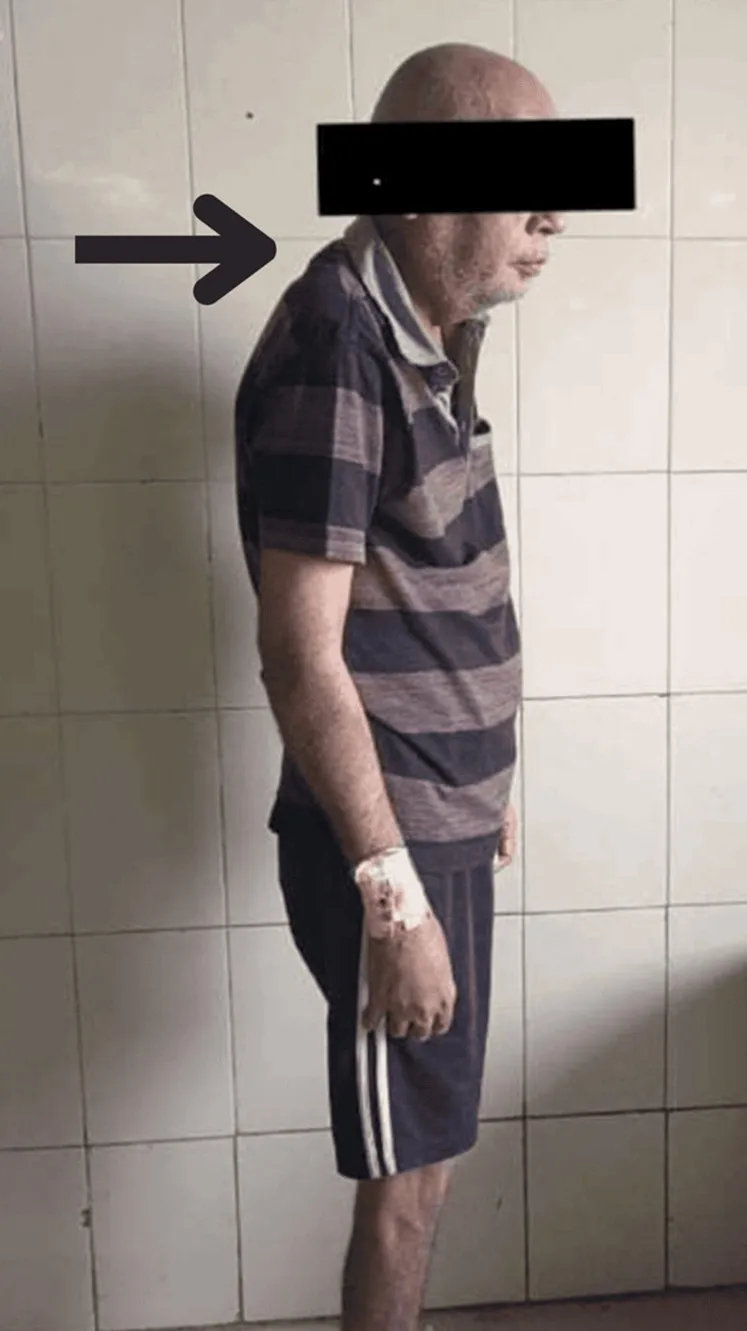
Posture examination in lateral view. The black arrow shows the kyphotic-forward head.
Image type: medical_photograph (skin_photograph)